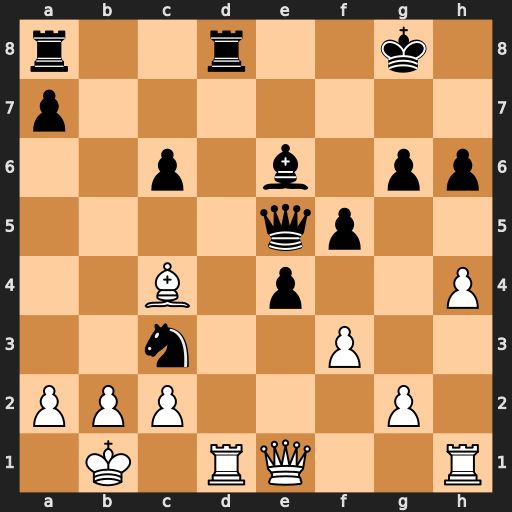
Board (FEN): r2r2k1/p7/2p1b1pp/4qp2/2B1p2P/2n2P2/PPP3P1/1K1RQ2R
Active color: w
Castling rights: -
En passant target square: -
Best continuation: Qxc3 Qxc3 Bxe6+